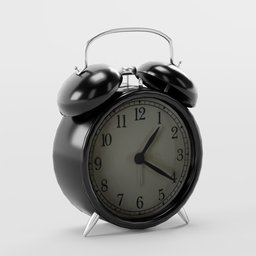
Label: appliances